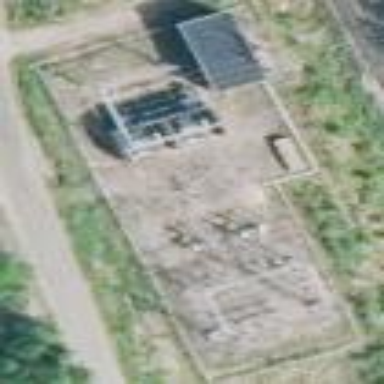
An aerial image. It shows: Traction substation for powering transportation systems.